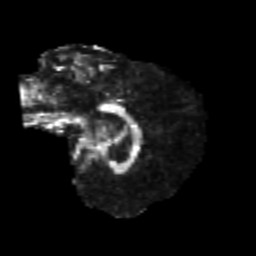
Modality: FA
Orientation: sagittal
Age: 25
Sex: female
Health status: healthy
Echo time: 0.074 s